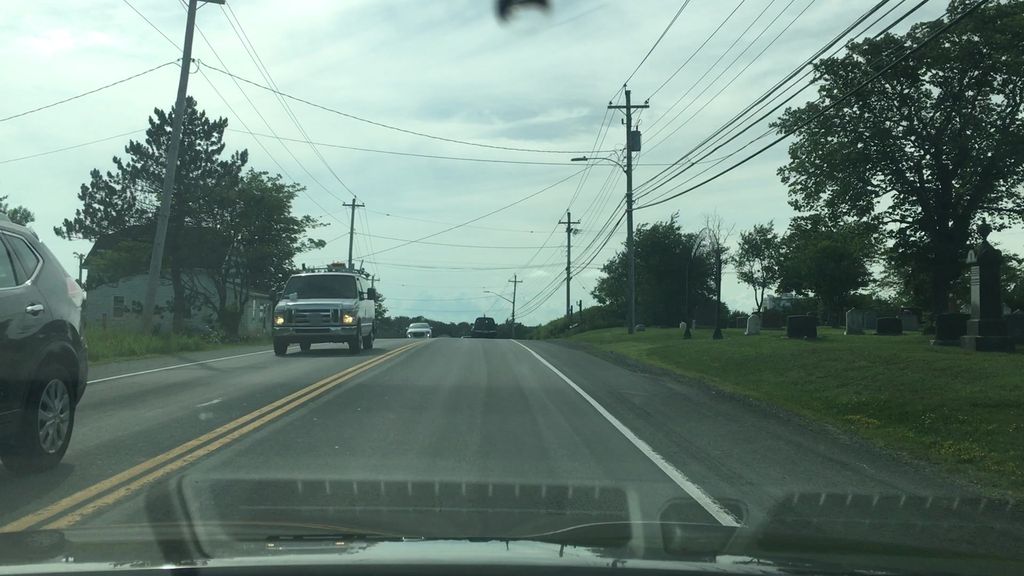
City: halifax